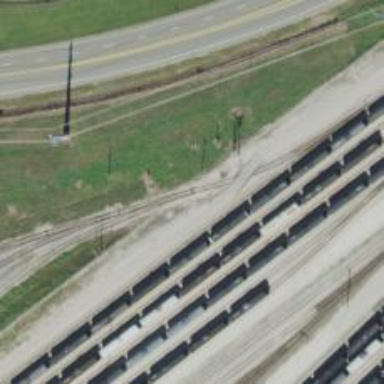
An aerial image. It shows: Railway yard used for servicing trains.